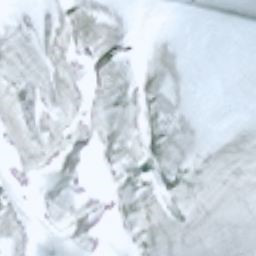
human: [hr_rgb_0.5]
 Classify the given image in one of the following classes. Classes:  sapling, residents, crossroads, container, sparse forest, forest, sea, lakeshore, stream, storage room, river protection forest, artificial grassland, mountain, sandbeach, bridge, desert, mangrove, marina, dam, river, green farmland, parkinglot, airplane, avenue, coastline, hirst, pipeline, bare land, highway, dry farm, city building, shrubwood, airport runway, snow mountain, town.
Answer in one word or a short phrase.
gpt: snow mountain